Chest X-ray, PA view. Patient: 58 years old, sex M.
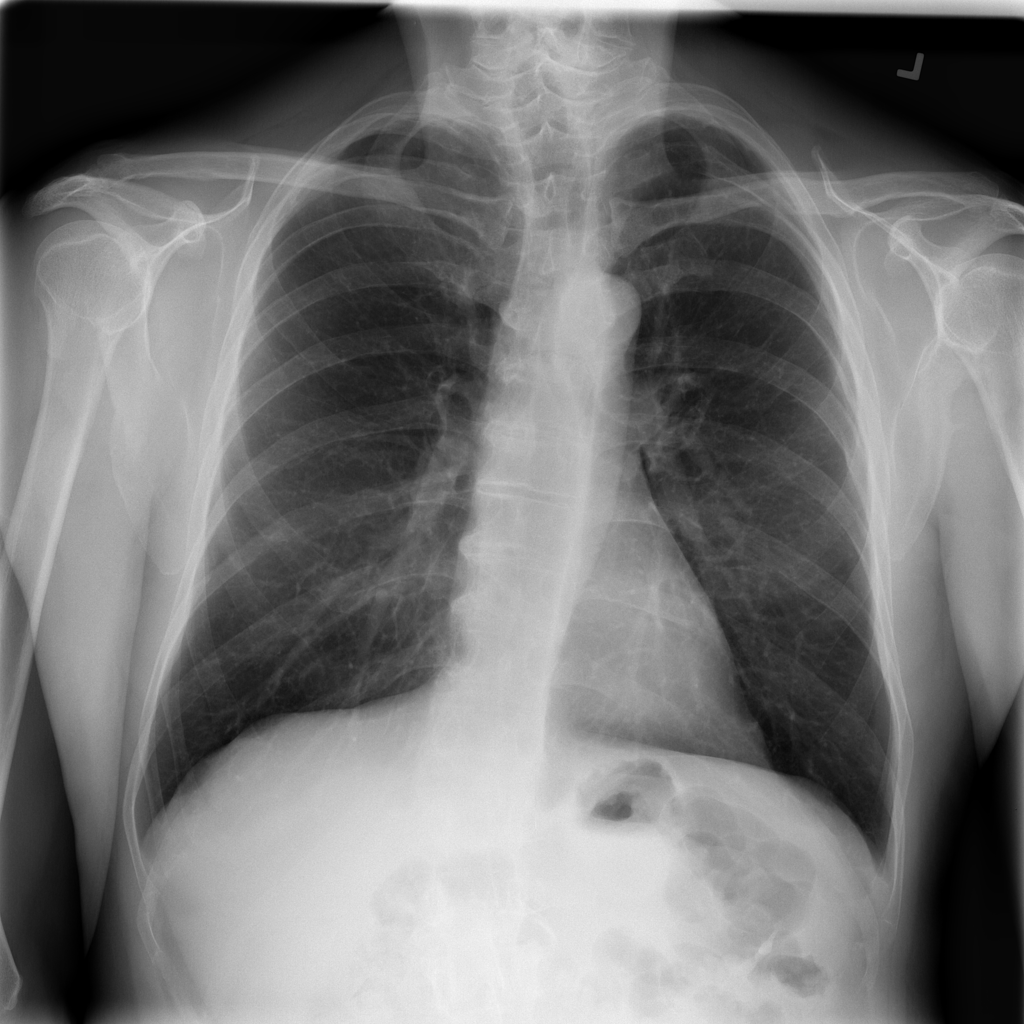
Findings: No Finding